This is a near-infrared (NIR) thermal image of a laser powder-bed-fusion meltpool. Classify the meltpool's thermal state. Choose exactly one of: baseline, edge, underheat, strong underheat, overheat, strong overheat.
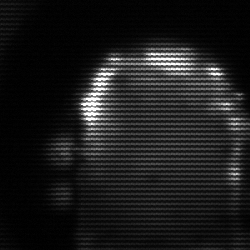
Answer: baseline